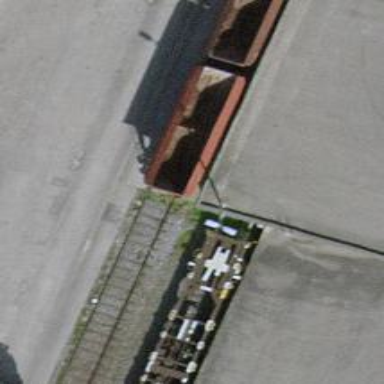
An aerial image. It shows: Railway buffer stop.